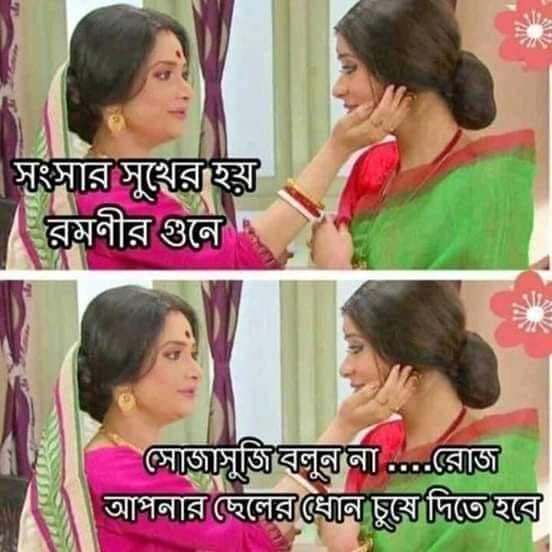
Caption: সংসার সুখের হয় রমনীর গুনে     সোজাসুজি বলুন না ... রোজ  আপনার ছেলের ধোন চুষে দিতে হবে
Label: hate